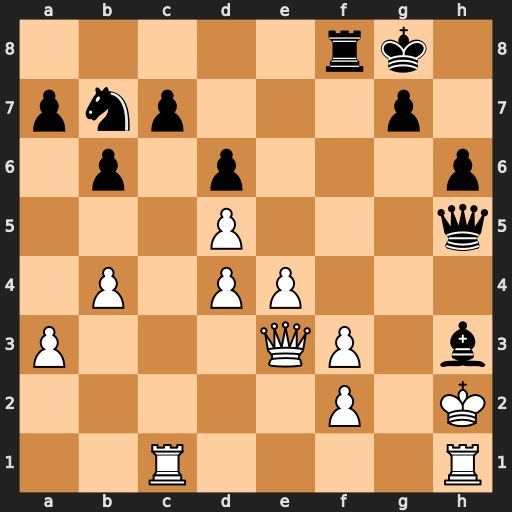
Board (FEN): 5rk1/pnp3p1/1p1p3p/3P3q/1P1PP3/P3QP1b/5P1K/2R4R
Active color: w
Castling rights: -
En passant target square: -
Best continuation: Kg3 Qg6+ Kxh3